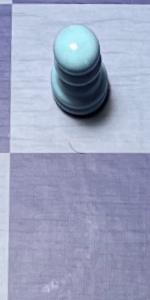
Label: Empty